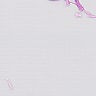
Metastatic tissue present: no